Question: I'm trying to plot using leaflet with a somewhat sizable set of coordinates (~34K latitude/longitude pairs) however, using the code below it seems that leaflet is only plotting a small portion of these:
'''
data <- read.csv("Food_inspections.csv", header = TRUE)
names(data) <- tolower(names(data))
data1 <- filter(data, risk == c("Risk 1 (High)","Risk 2 (Medium)","Risk 3 (Low)"))
data1$risk <- droplevels(data1$risk)
leaflet(data1) %>%
addTiles() %>%
addMarkers(lat = ~latitude, lng = ~longitude)
'''
What I get back is a map like this:

This clearly does not contain all ~34K coordinates. Even if I use "addCircles" I get the same thing. Other mapping packages (RgoogleMaps for instance) seem to plot everything correctly. Does leaflet round the coordinates it takes as input before plotting because I could see that making several of the coordinates appear to overlap in the plot.
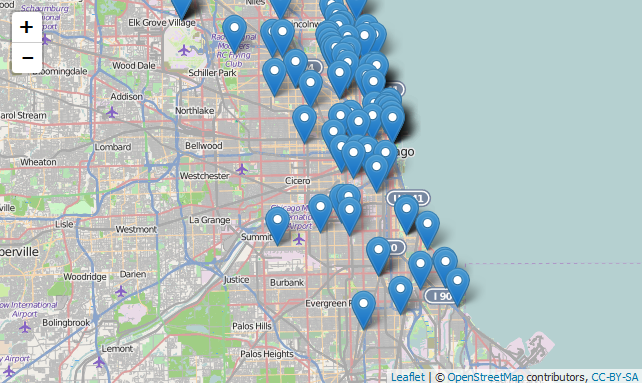
Answer: The points are there, you have to zoom in to see them. But... at least in my browser... anything more than 80 points or so, and it takes super long to zoom.
'''
url <- "http://data.cityofchicago.org/api/views/4ijn-s7e5/rows.csv?accessType=DOWNLOAD"
data <- read.csv(url, header = TRUE) # takes a minute...
names(data) <- tolower(names(data))
data1 <- subset(data, risk %in% c("Risk 1 (High)","Risk 2 (Medium)","Risk 3 (Low)"))
data1$risk <- droplevels(data1$risk)
data1 <- data1[1:50,]
library(leaflet)
leaflet(data1) %>%
addTiles() %>%
addMarkers(lat = ~latitude, lng = ~longitude)
'''